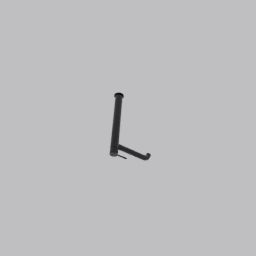
Label: appliances